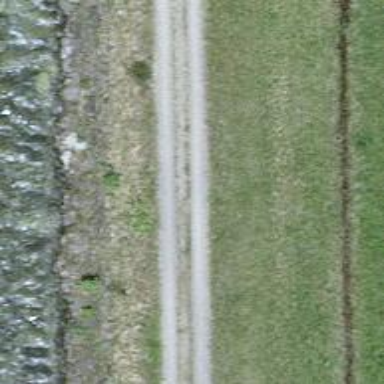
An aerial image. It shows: Gravel track with track type of grade3.